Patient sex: M
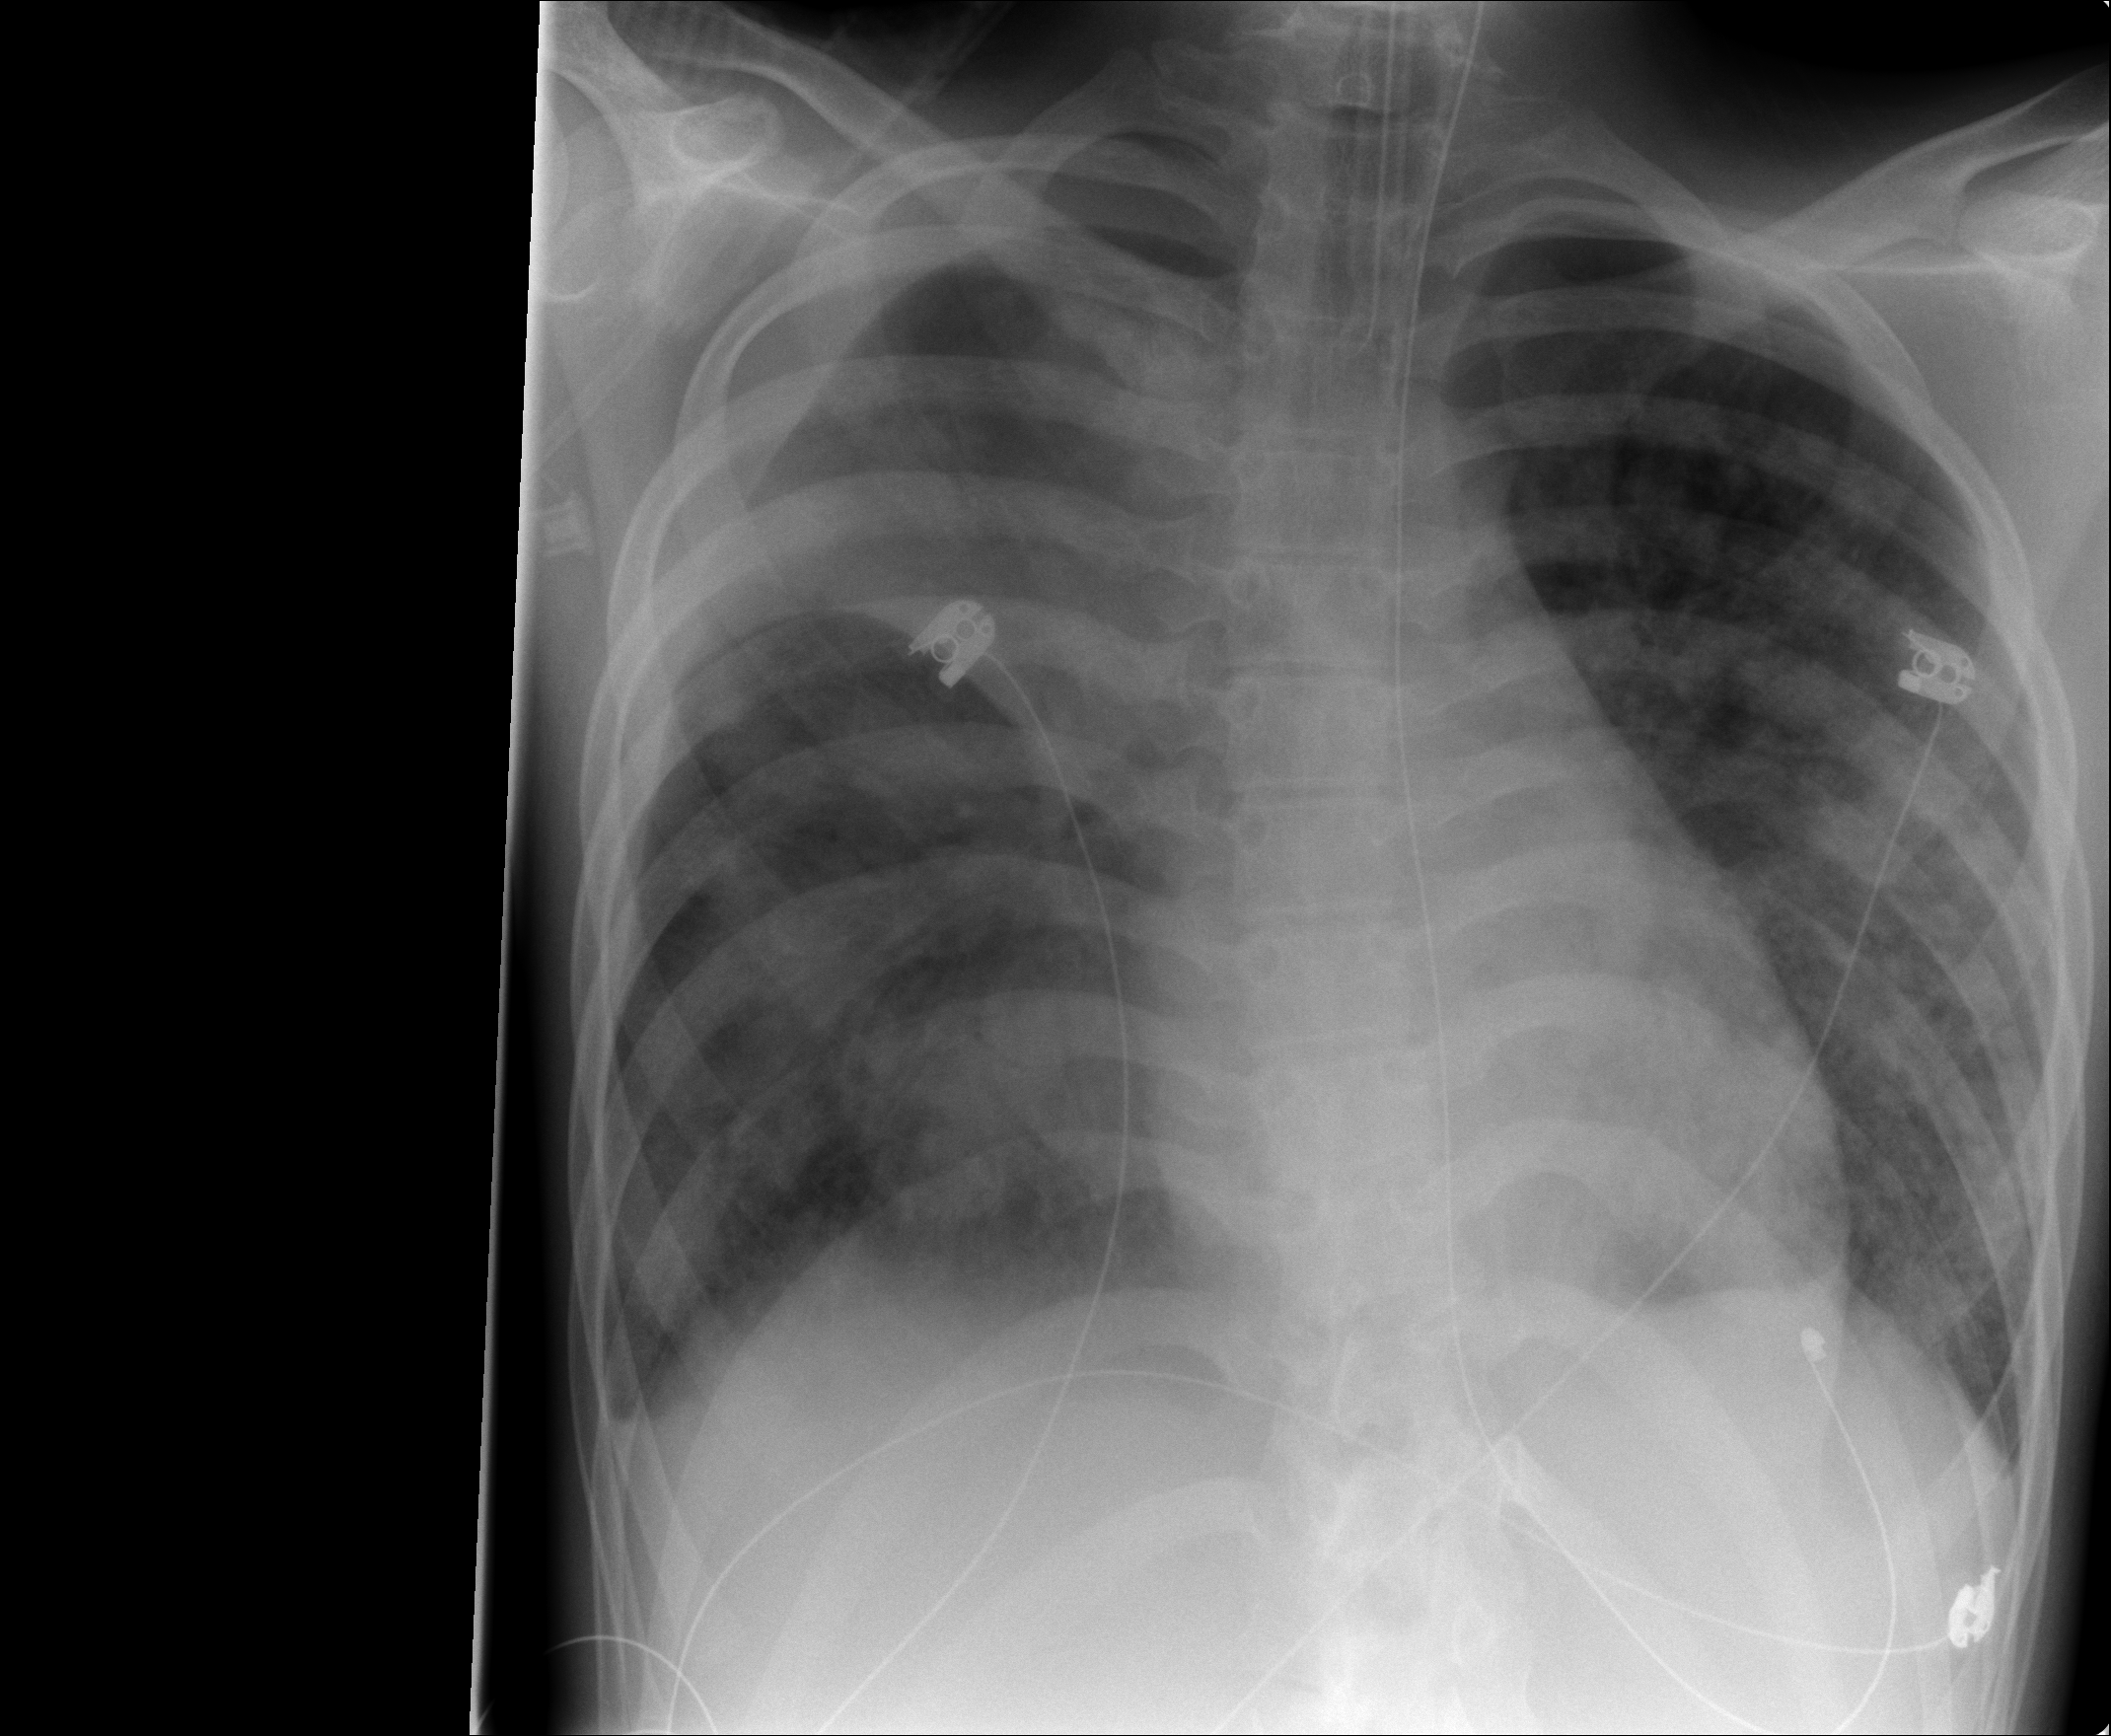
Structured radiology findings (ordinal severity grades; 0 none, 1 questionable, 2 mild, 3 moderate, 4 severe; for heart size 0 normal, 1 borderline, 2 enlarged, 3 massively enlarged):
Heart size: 0
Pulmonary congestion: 0
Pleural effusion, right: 2
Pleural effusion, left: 0
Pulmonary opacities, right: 3
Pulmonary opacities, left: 3
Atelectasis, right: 3
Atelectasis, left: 3